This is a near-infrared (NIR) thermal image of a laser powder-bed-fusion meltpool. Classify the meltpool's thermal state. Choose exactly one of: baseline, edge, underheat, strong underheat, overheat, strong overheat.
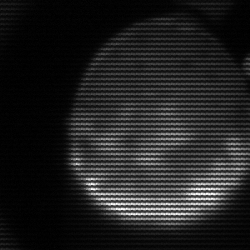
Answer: edge